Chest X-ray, PA view. Patient: 27 years old, sex F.
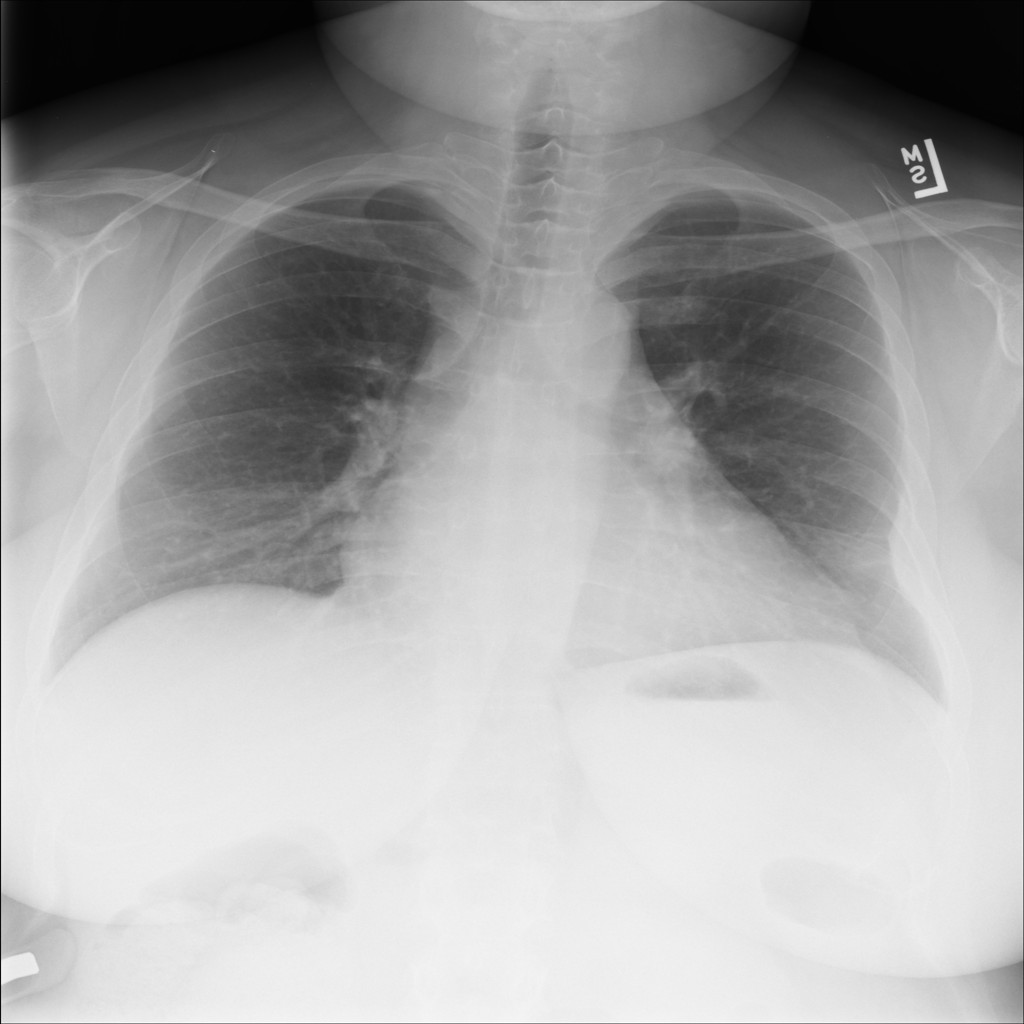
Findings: No Finding